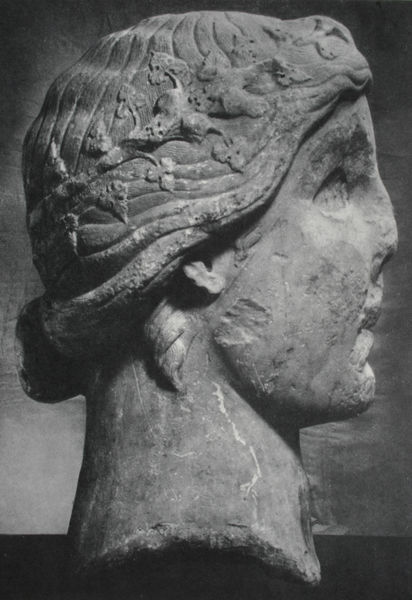
Titel: Kopf der Justitia imperialis -Skulptur für die Brückentoranlage von Capua
Standort: Capua
Institution: Museo Campano
Schlagwörter: blätter, dunkel, gott, kopf, mann, vogel, weiß, mädchen, frau, frisur, grau, haar, marmor, mund, nase, ohr, profil, schmuck, schwarz, stirn, blick, blüten, ornament, alt, augen, band, gesicht, haarschmuck, knoten, stein, bildnis, hals, portrait, porträt, auge, haare, blatt, haarreif, kinn, lippen, locke, locken, ohren, ranken, skulptur, statue, ton, relief, dutt, wangen, wellen, leer, detail, brauen, büste, floral, ornamente, plastik, wange, ohrläppchen, foto, fotografie, kante, flechten, haarknoten, antike, torso, seite, augenhöhlen, höhlen, haarkranz, kopfputz, allegorie, kranz, lorbeerkranz, göttin, strähne, rom, ranke, photo, fragment, halbportrait, efeu, hellgrau, sandstein, antik, griechisch, scwarz, reif, zerstört, venus, hera, gips, fotographie, kopfschmuck, athene, aufnahme, haartracht, beschädigung, rillen, gewellt, strähnen, römisch, römerin, riss, teil, archäologie, bruch, beschädigt, relikt, bruchstück, etrusker, fund, fundstück, abgeschlagen, ohne, zustand, augenhöhle, abgebrochen, erhaltungszustand, klassische antike, steinskulptur, fehlt, progil, brückentoranlage, toranlage, capua, gemeisselt, danae, fmann, frisuer, dunkjel, mmann, keine nase, būste, trapen, ophren